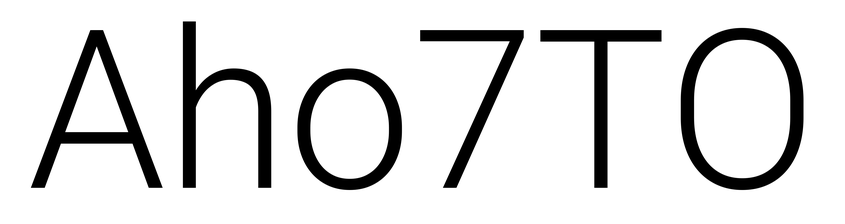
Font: Roboto_Light